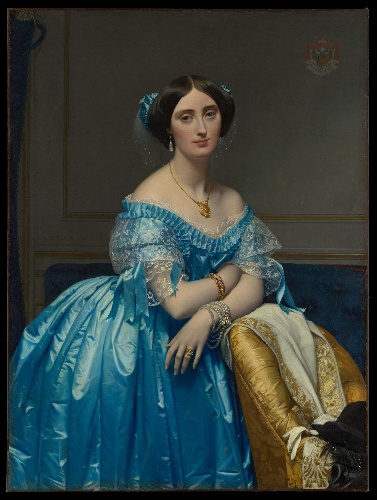
Title: Joséphine-Éléonore-Marie-Pauline de Galard de Brassac de Béarn (1825–1860), Princesse de Broglie
Artist: Jean Auguste Dominique Ingres
Artist bio: French, Montauban 1780–1867 Paris
Date: 1851–53
Object type: Painting
Classification: Paintings
Medium: Oil on canvas
Dimensions: 47 3/4 × 35 3/4 in. (121.3 × 90.8 cm)
Framed: 61 1/4 × 49 1/2 in. (155.6 × 125.7 cm)
Department: Robert Lehman Collection
Credit line: Robert Lehman Collection, 1975
Accession year: 1975
Repository: Metropolitan Museum of Art, New York, NY
Tags: Portraits|Women